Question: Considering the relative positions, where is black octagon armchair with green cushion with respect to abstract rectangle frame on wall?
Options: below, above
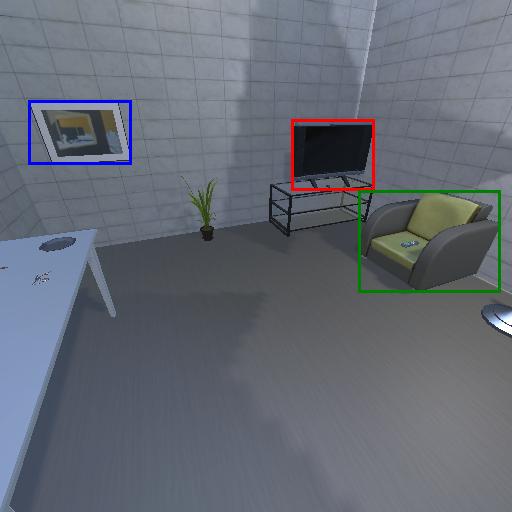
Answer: below